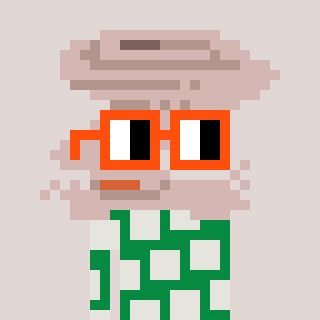
a pixel art character with square orange glasses, a tornado-shaped head and a green-colored body on a warm background